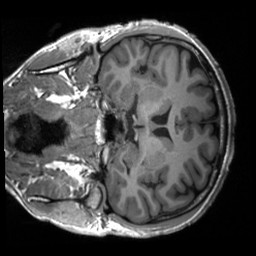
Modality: T1w
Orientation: coronal
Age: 30
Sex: male
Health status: healthy
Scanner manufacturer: siemens
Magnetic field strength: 3 T
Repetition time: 2.3 s
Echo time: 0.00232 s